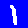
Digit: 1